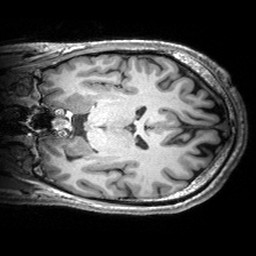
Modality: T1w
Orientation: coronal
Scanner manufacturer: siemens
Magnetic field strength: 3 T
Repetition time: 2.53 s
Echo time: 0.00299 s